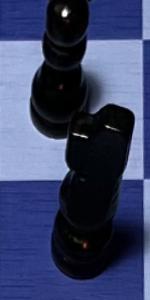
Label: Knight_Black